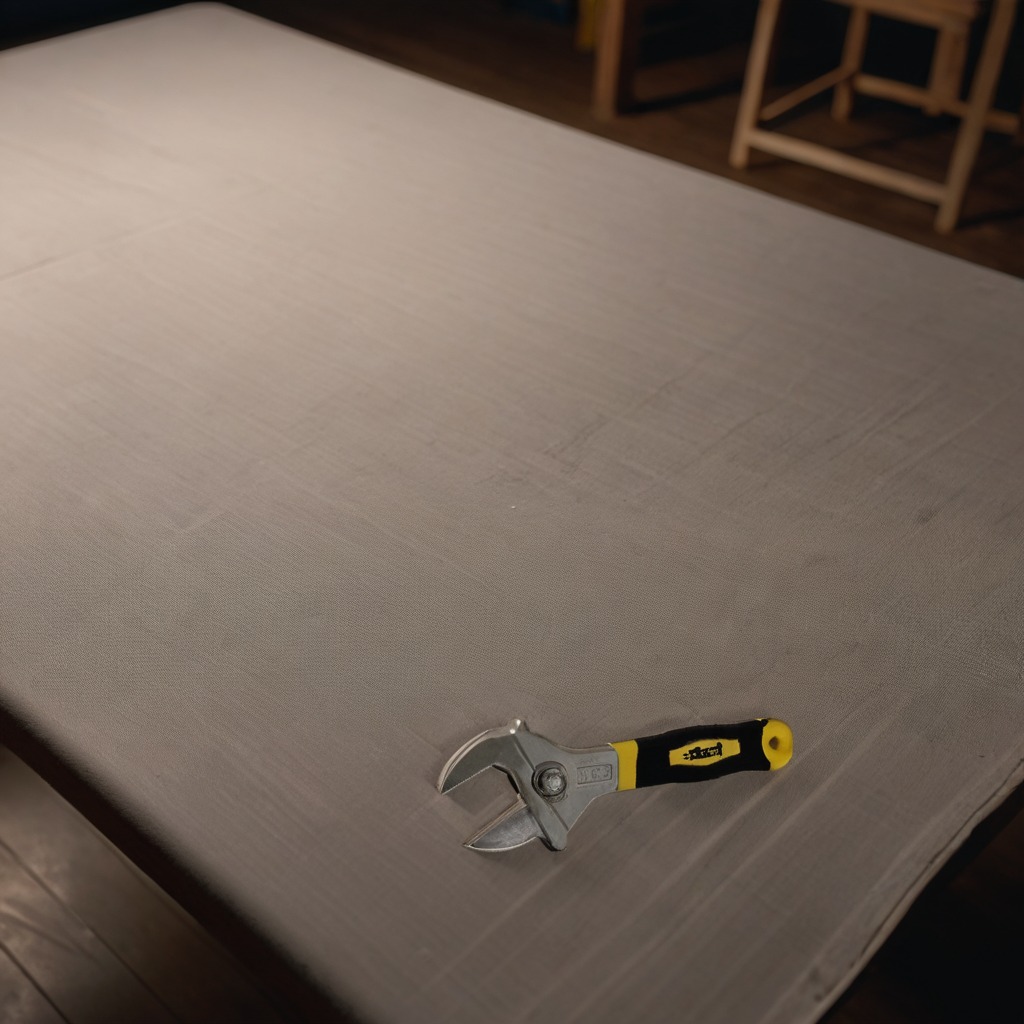
An wrench is lying on a wooden table inside a workshop at night.